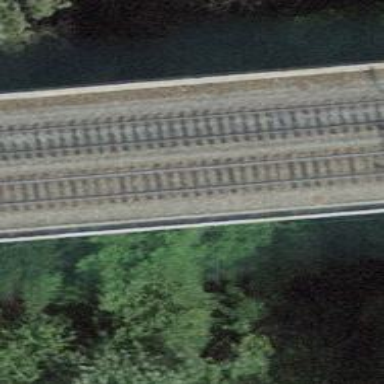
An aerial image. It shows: Bridge over electrified railway with contact lines.